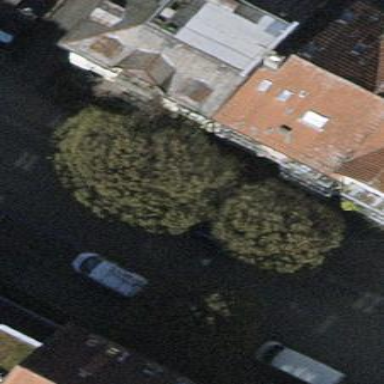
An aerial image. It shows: Parking lane designated for parking.